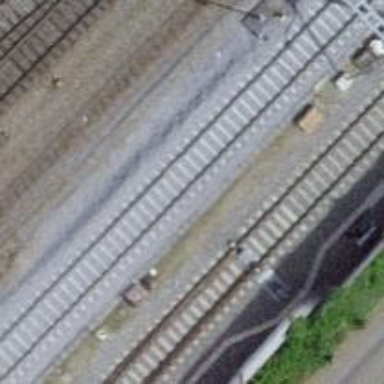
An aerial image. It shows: Railway switch.